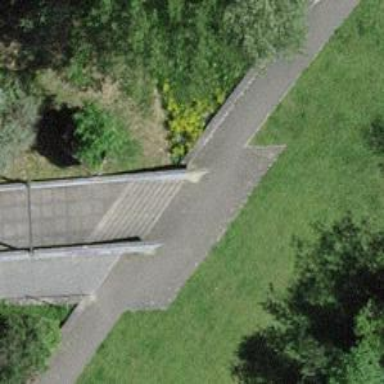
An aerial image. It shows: Road with steps.